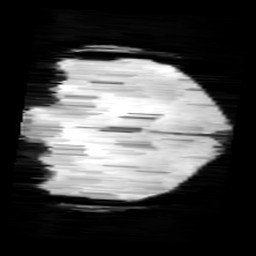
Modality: minIP
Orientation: coronal
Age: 9
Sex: female
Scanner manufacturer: siemens
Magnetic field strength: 3 T
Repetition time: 0.027 s
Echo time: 0.02 s